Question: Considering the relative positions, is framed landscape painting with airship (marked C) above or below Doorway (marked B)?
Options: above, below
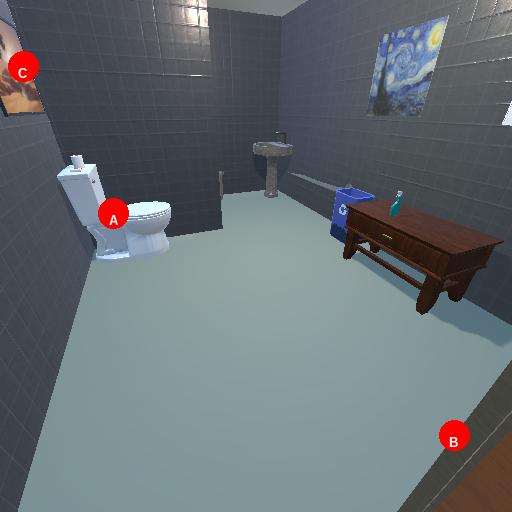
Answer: above